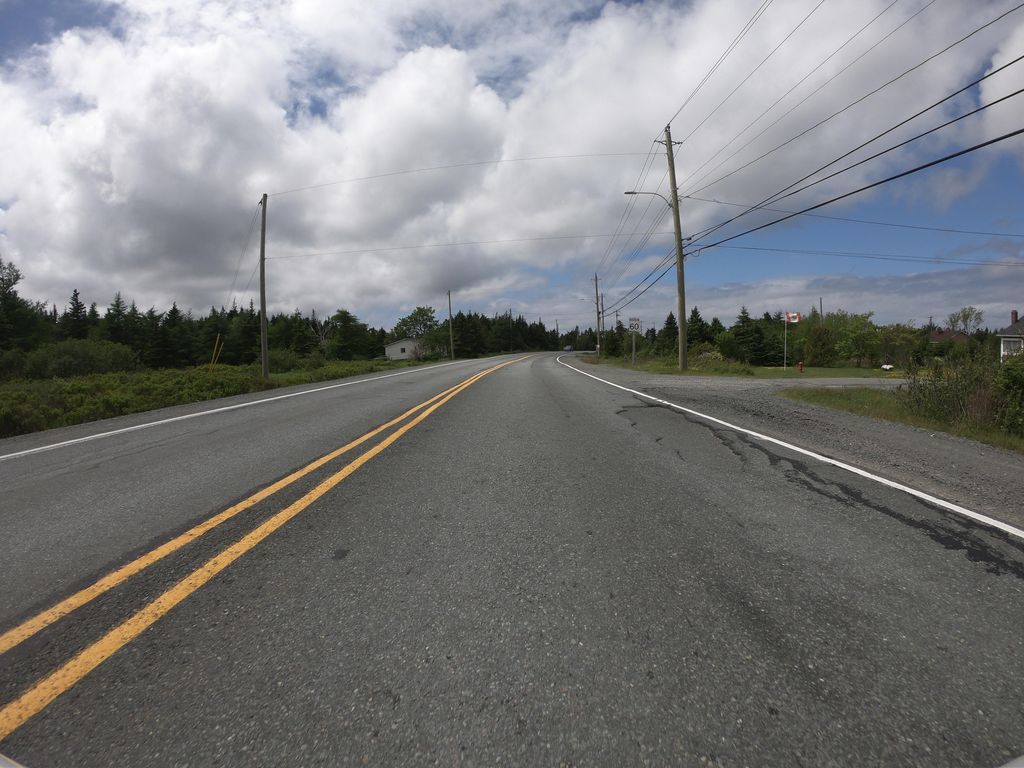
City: st_johns